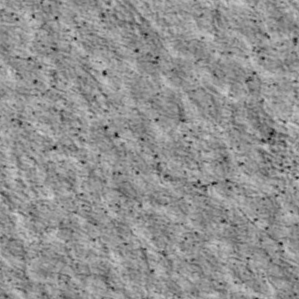
Label: non_frost